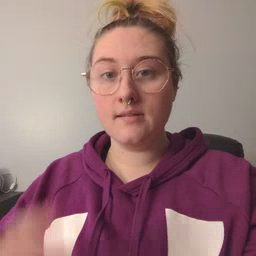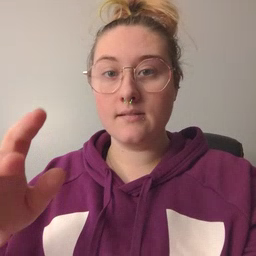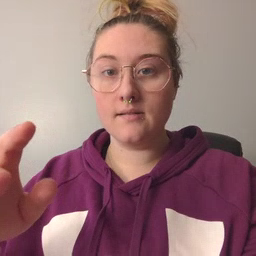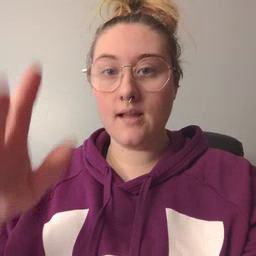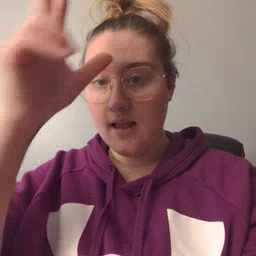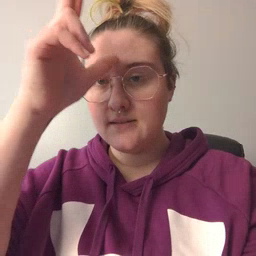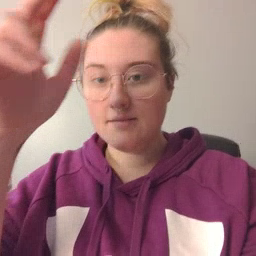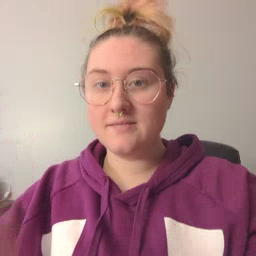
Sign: hen